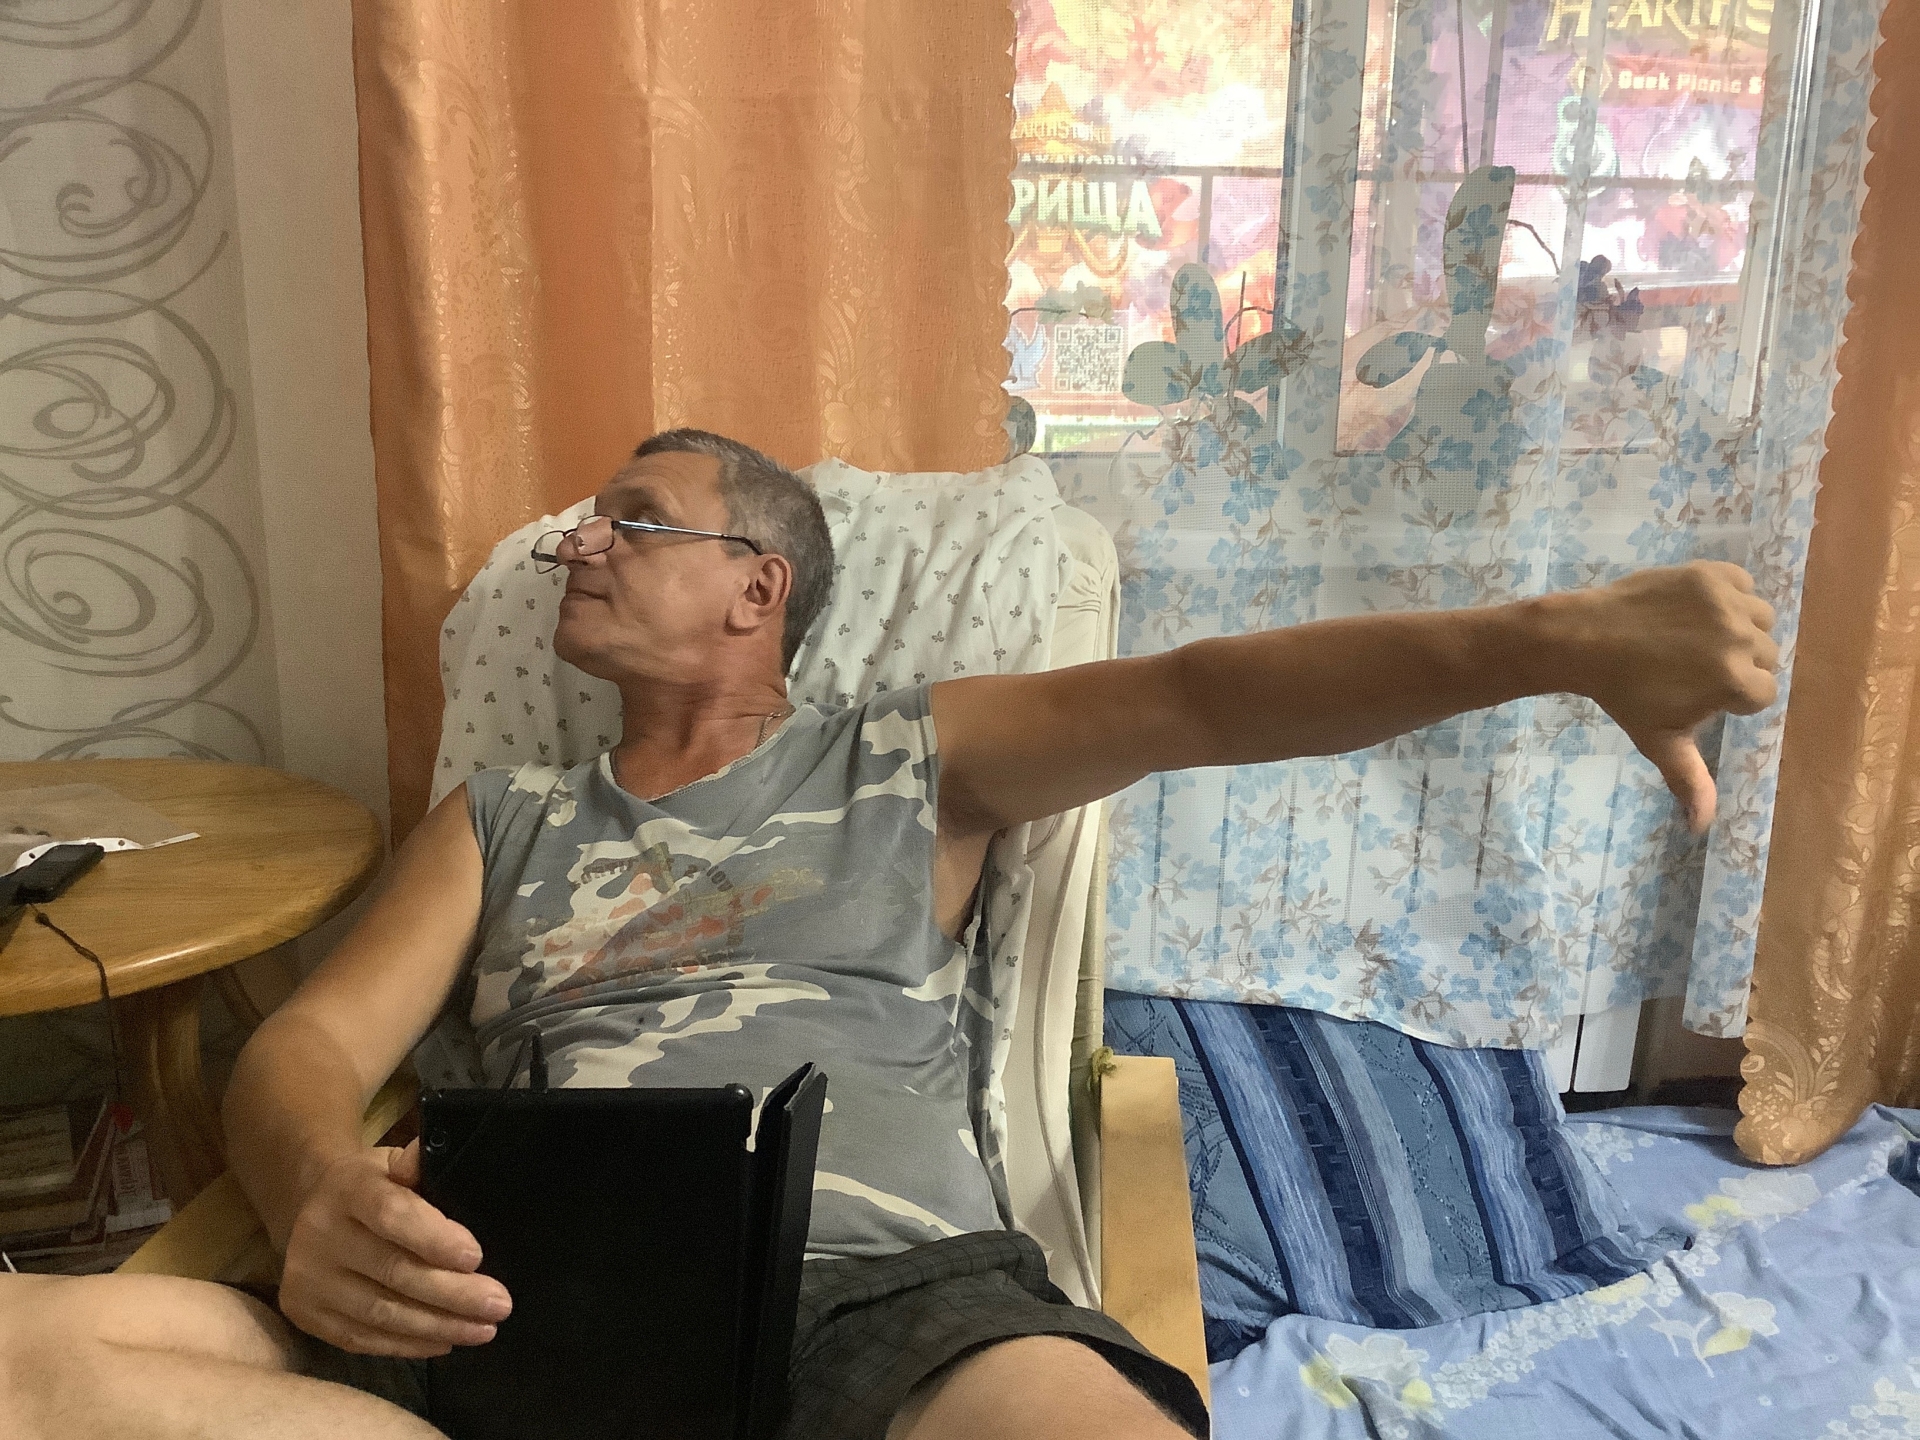
Label: clear